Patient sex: M
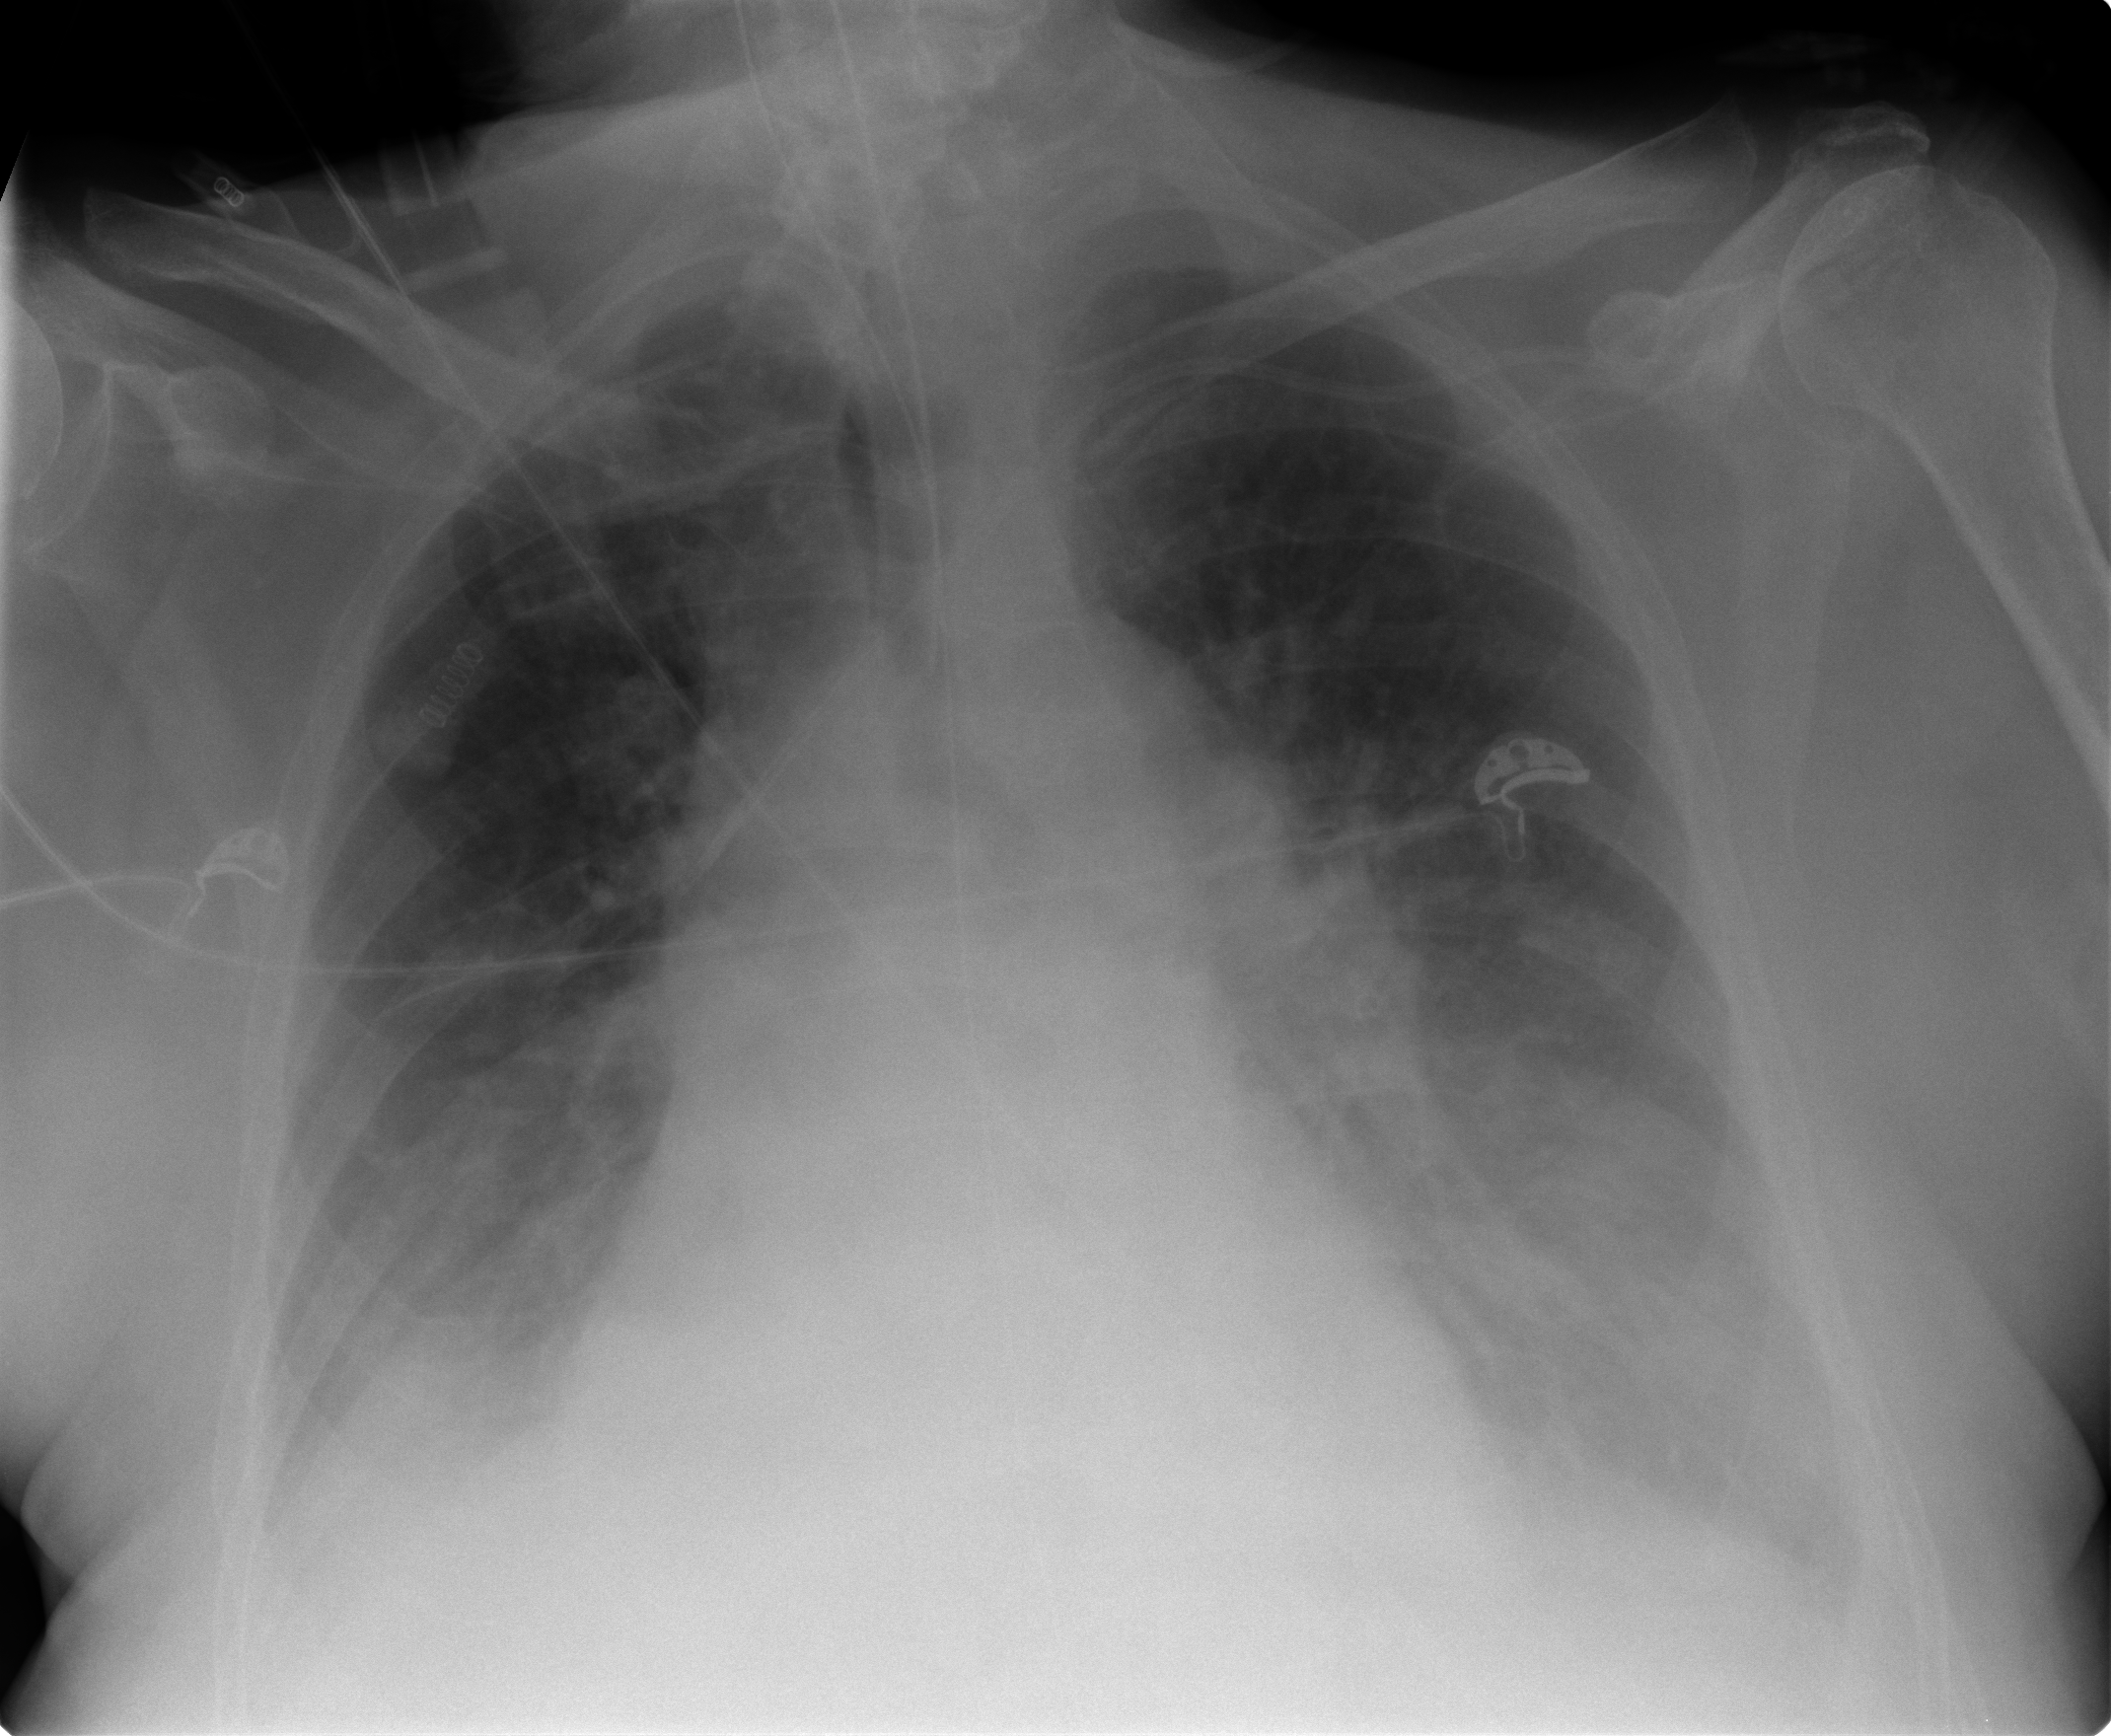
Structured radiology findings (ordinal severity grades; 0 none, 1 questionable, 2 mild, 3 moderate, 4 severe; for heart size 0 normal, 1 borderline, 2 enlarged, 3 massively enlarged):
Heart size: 2
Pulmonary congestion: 2
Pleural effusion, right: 2
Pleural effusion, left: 2
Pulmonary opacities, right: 0
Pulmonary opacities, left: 0
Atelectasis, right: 0
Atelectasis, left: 0